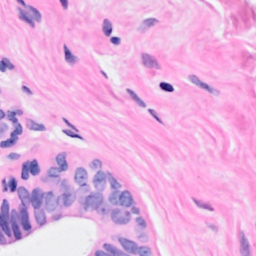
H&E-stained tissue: Breast